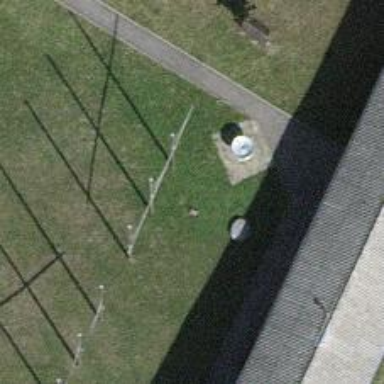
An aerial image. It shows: Flagpole which is man-made.